Question: I have a <URL>, that displays some files:

What I want is...
1. being able to select one file.
2. being able to drag this file and drop it on the desktop or another Finder window.
The file icons are displayed by a NSImageView.
What would be a good approach to provide such functionality?
Thanks a lot!
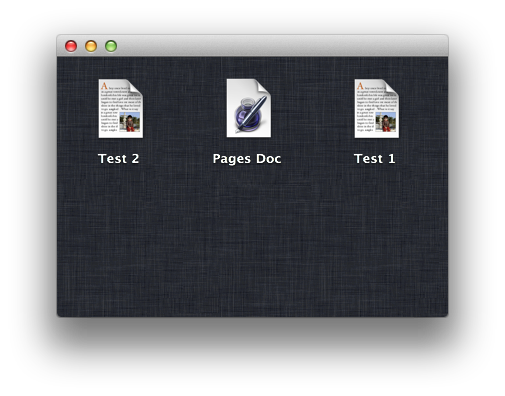
Answer: You need to call <URL> on the collection view and pass in the pasteboard types that you want to be able to drag. In your case you want 'NSURLPboardType'.
All you need to do then is to implement the three dragging-related delegate methods in your 'NSCollectionView''s <URL>.
You should return 'YES' from this method:
<URL>
You can return a custom drag image for each item using this method:
<URL>
And you write the items to the pasteboard using this method:
<URL>
In your case, you would write the URL for the dragged item to the pasteboard in your implementation of this method.
If you don't understand how to work with the pasteboard you should read the guide <URL>.